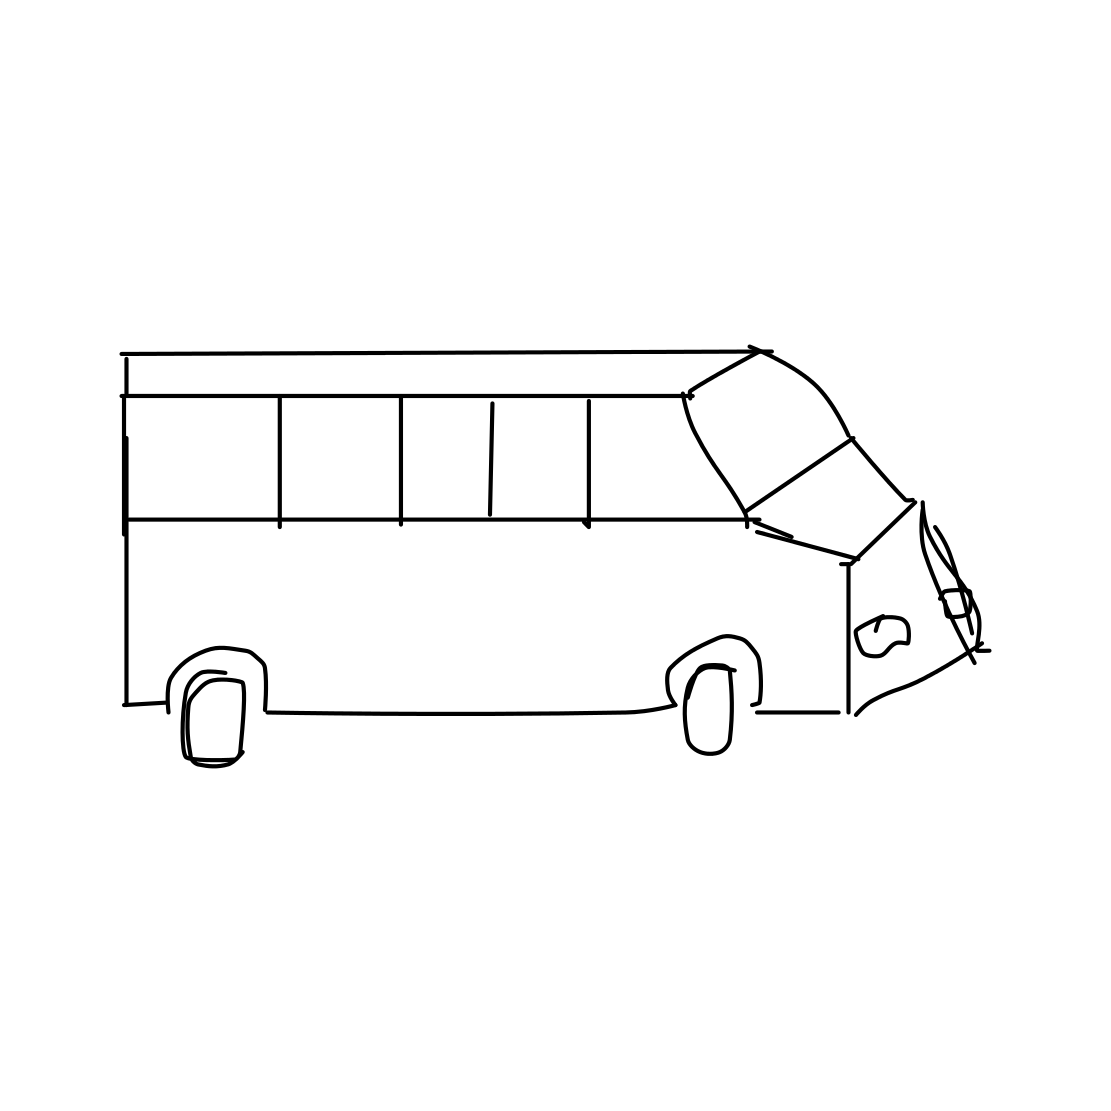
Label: van